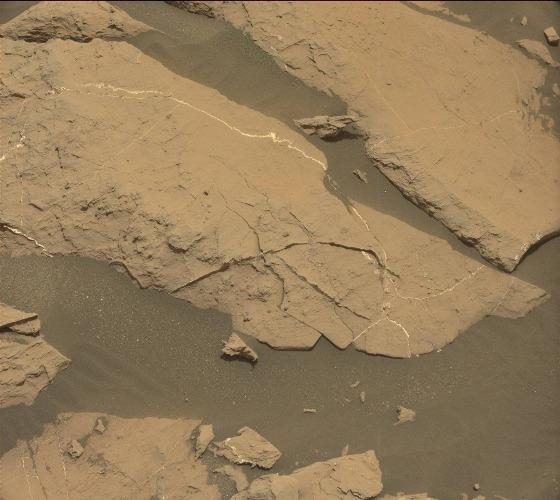
Terrain classes present: Bedrock, Gravel / Sand / Soil, Rock, Shadow